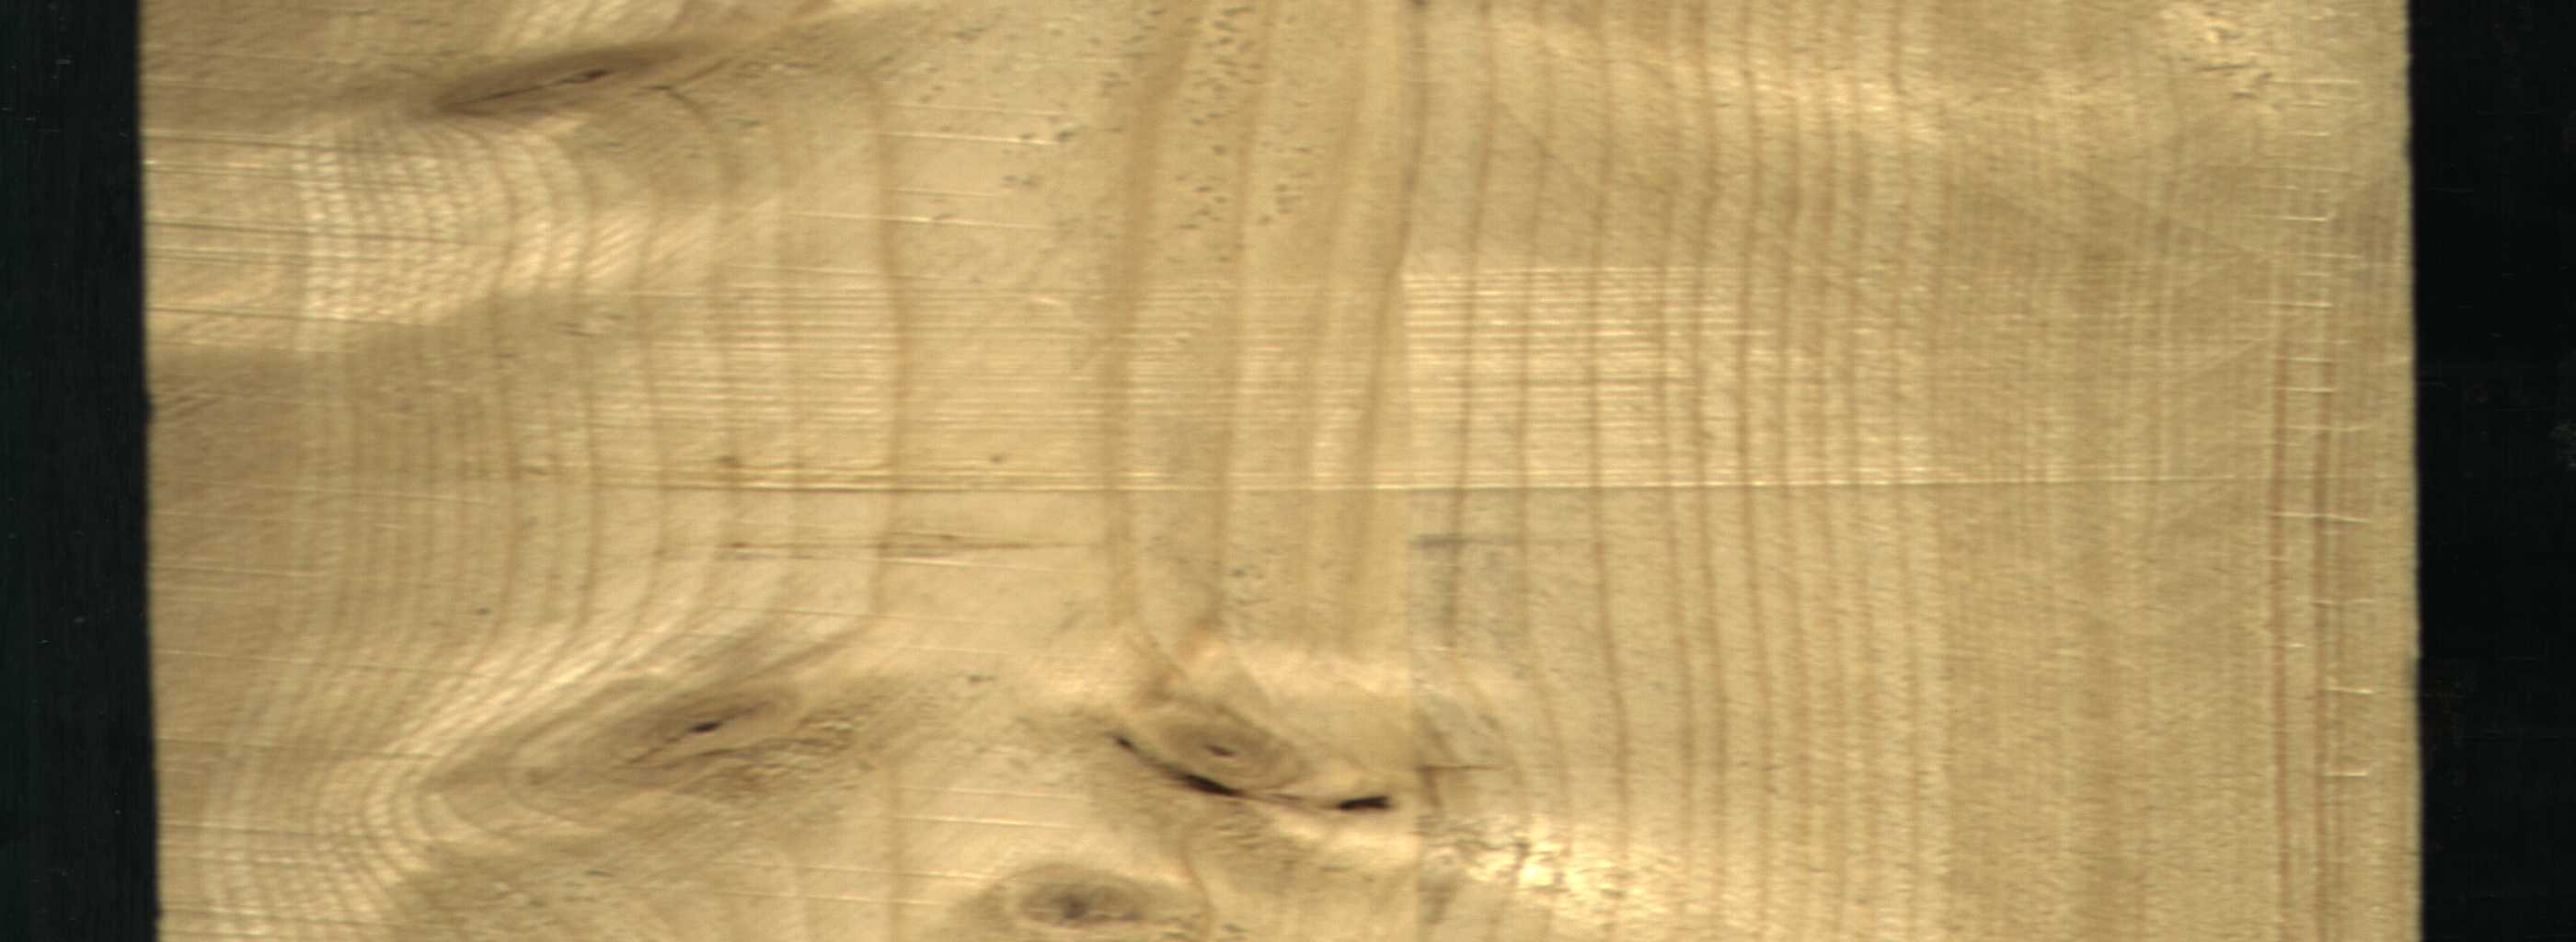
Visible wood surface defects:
Dead_Knot
Dead_Knot
Live_Knot
Live_Knot
Live_Knot
Live_Knot